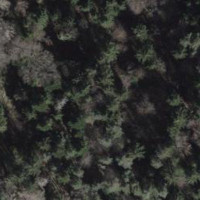
EUNIS habitat code: 43
Species observed at this site:
Ajuga reptans